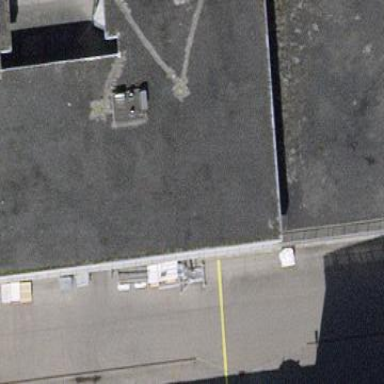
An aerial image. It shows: Industrial building.